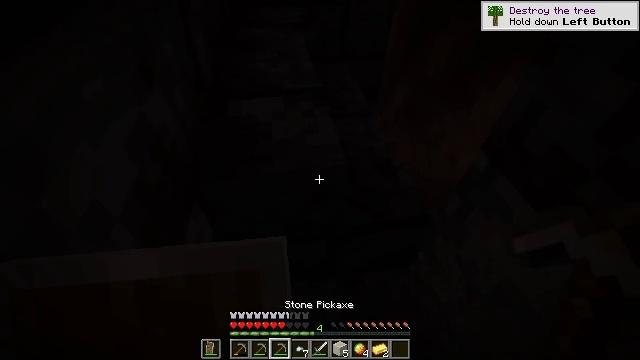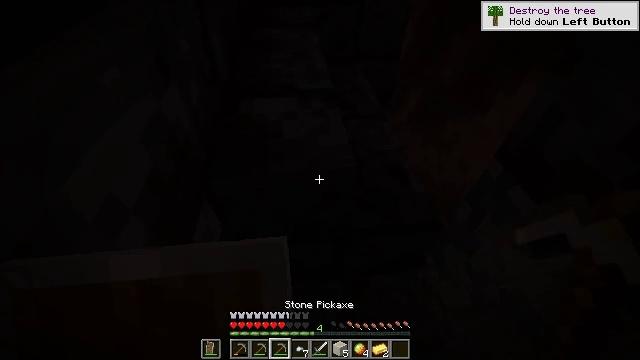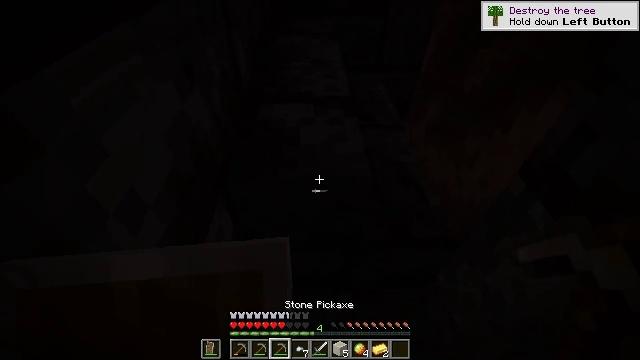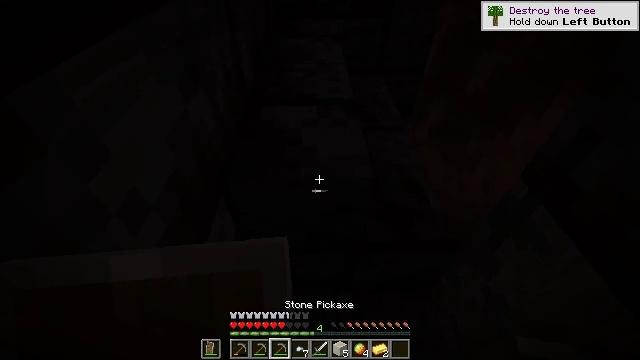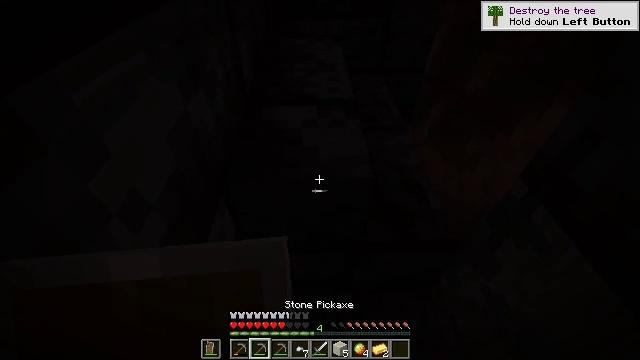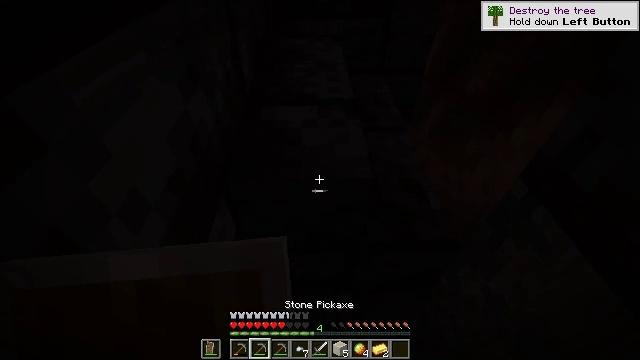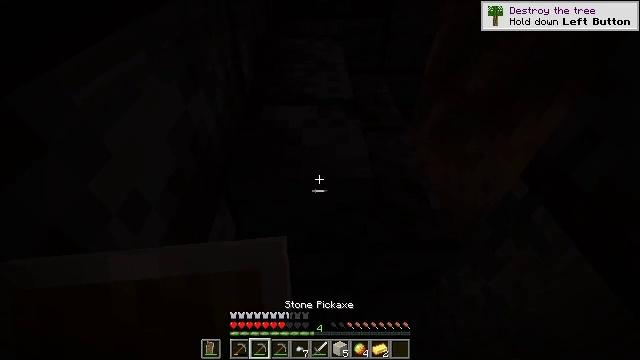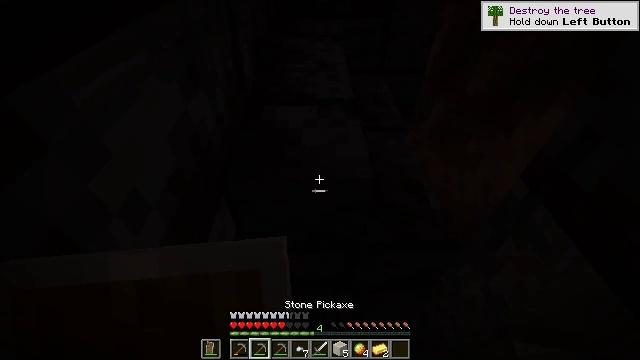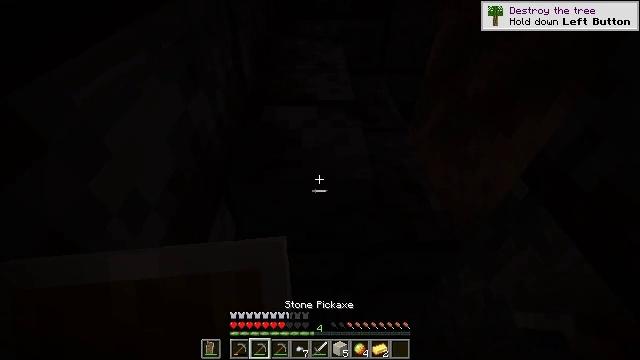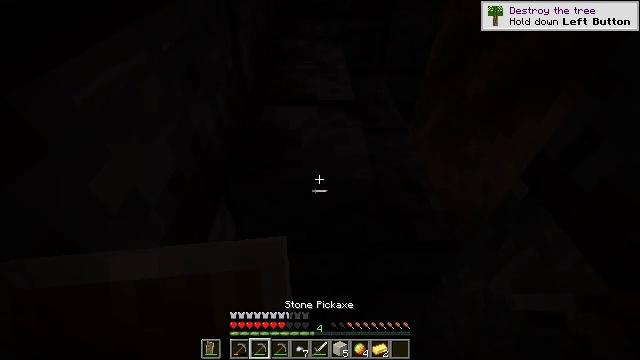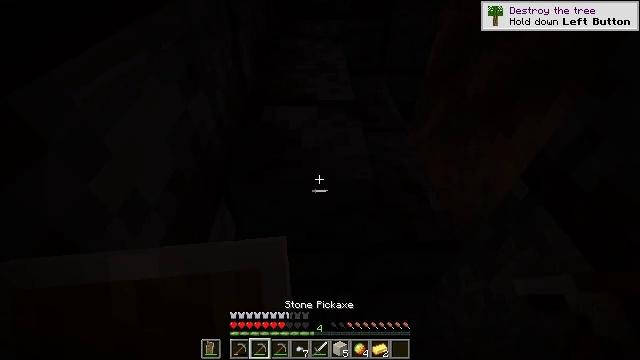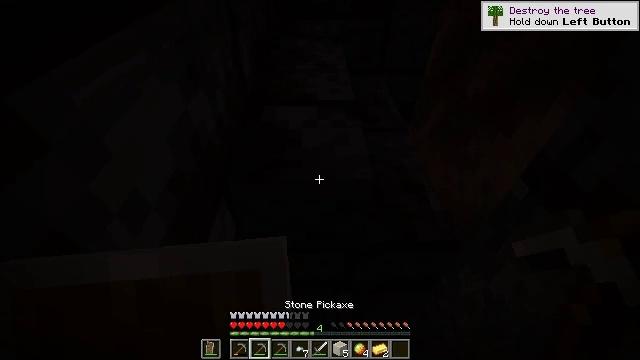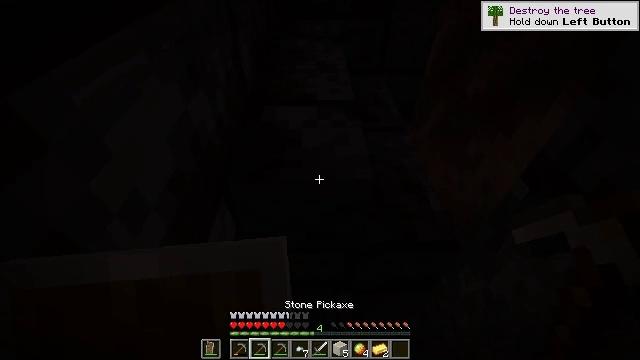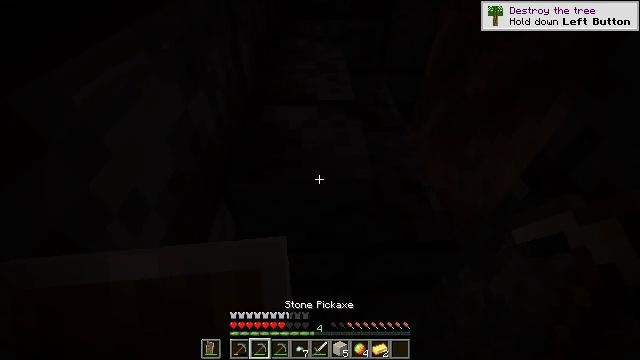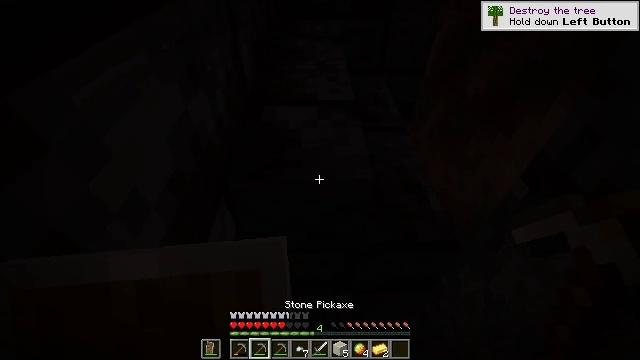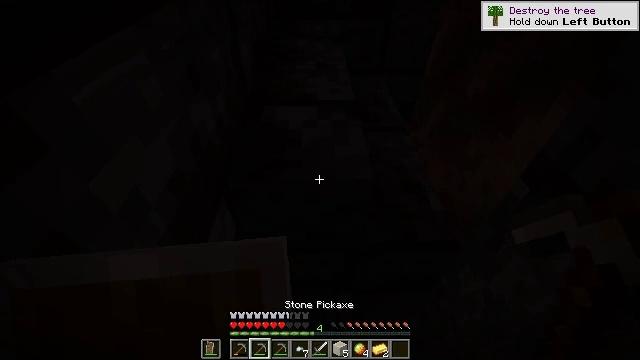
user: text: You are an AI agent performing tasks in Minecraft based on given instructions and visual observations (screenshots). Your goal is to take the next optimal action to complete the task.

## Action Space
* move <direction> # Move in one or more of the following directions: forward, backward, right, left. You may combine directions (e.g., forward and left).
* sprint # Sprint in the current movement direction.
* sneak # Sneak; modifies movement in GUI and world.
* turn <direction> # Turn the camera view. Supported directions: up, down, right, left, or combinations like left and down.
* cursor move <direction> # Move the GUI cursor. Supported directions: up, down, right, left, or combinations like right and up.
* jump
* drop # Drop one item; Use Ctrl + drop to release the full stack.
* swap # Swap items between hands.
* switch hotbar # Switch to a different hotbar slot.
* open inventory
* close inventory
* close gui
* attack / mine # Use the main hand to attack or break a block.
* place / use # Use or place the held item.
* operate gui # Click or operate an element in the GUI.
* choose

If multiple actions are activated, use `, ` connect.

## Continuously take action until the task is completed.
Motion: motion action
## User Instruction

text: Attack the polished blackstone brick stairs to gather it.
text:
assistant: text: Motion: turn left
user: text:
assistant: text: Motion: turn left and up
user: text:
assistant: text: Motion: no_op
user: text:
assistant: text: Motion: no_op
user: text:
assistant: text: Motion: no_op
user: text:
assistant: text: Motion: no_op
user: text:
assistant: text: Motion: no_op
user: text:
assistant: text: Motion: no_op
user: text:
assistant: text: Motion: no_op
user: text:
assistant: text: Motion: no_op
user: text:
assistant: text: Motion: no_op
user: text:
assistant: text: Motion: no_op
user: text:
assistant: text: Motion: no_op
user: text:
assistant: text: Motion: no_op
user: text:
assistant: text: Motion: no_op
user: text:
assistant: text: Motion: no_op
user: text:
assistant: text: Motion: no_op
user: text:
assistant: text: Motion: no_op
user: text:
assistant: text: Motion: no_op
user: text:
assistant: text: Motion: no_op
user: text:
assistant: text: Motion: no_op
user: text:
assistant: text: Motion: no_op
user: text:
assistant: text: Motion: no_op
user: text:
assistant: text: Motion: no_op
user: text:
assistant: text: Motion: no_op
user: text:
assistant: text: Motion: no_op
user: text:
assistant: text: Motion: attack / mine
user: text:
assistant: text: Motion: attack / mine
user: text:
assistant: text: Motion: attack / mine
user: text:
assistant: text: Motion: attack / mine